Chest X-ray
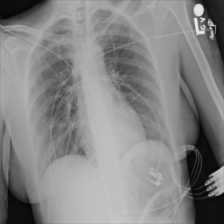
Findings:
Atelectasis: negative
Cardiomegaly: negative
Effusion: negative
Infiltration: negative
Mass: negative
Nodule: negative
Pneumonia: negative
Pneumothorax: negative
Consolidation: negative
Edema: negative
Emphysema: negative
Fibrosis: negative
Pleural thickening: negative
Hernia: negative